Field crop: tomato
Growth stage: 2
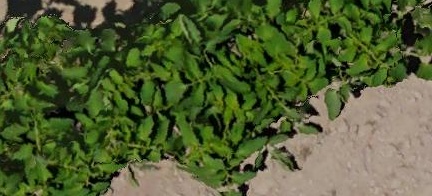
Species: tomato